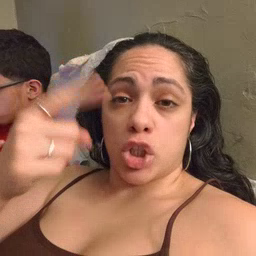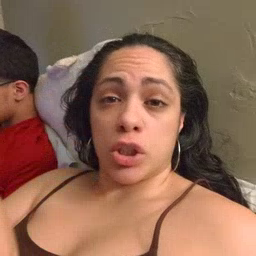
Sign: first